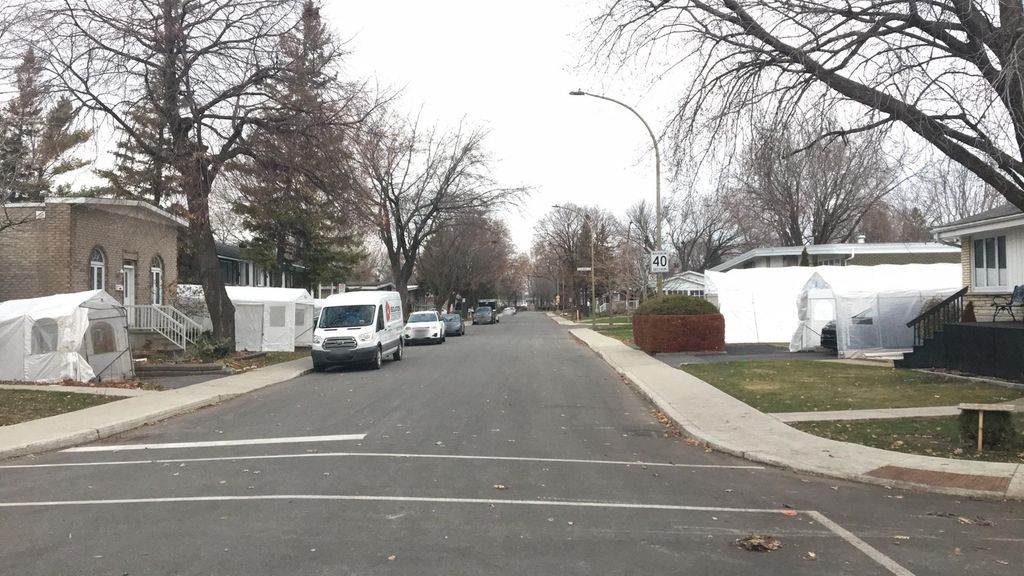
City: montreal